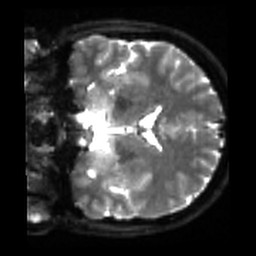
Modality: sbref
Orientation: coronal
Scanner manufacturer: siemens
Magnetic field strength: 3 T
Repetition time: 4 s
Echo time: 0.0594 s